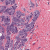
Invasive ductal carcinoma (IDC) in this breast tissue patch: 1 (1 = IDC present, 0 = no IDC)